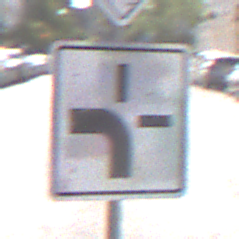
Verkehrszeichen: VerlaufVorfahrtsstrasse1
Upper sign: Vorfahrtsstrasse
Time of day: MorningAfternoon
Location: Outdoor (Urban)
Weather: PartlyCloudy
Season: NotSpecified
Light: Natural